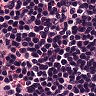
Metastatic tissue present: no